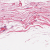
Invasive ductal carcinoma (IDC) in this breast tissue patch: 0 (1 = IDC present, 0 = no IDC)